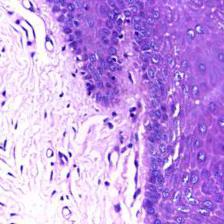
Diagnosis: Normal